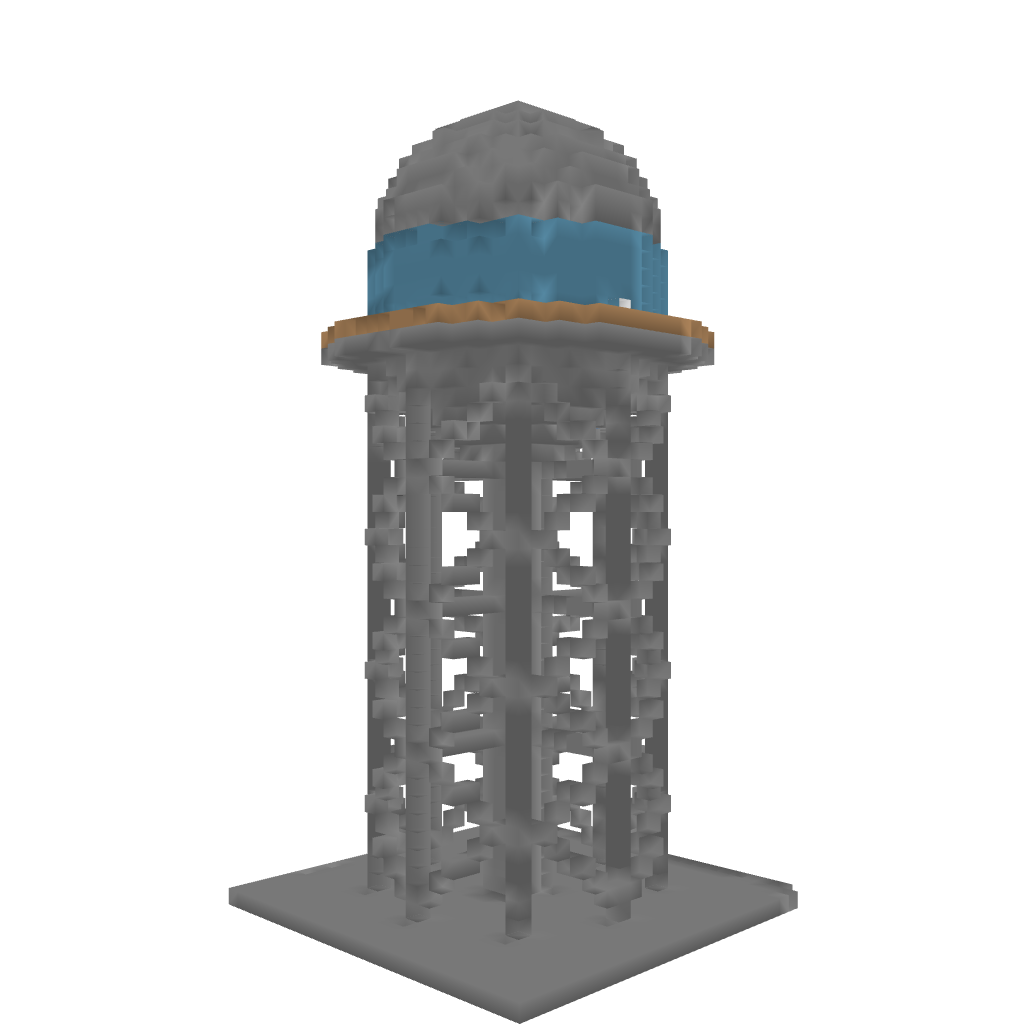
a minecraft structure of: Modern water tower high quality